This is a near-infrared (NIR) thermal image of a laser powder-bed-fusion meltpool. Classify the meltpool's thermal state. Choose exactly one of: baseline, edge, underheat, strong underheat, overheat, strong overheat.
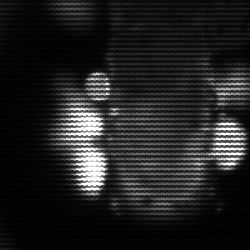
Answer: strong underheat